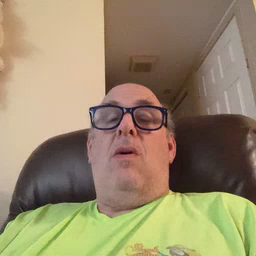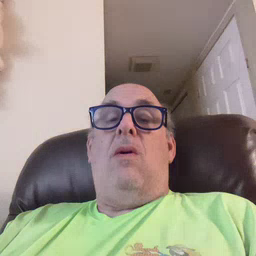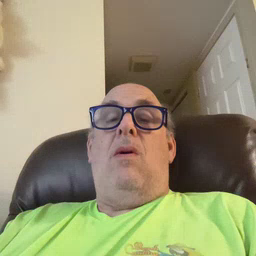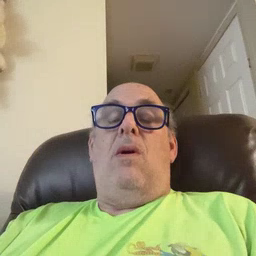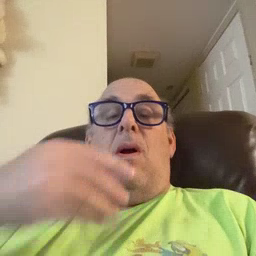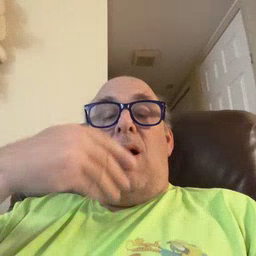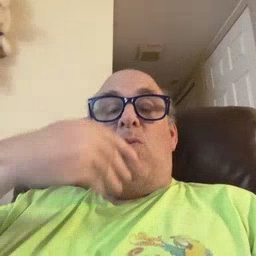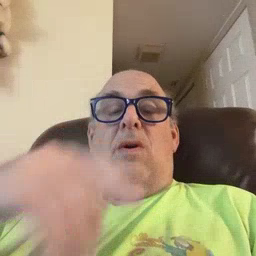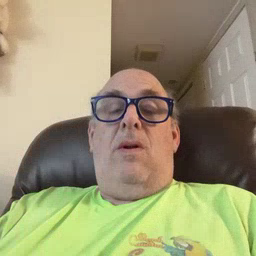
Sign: cereal